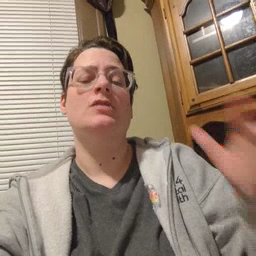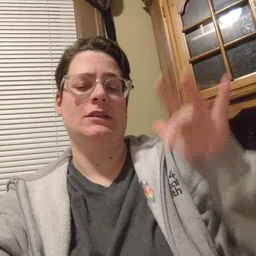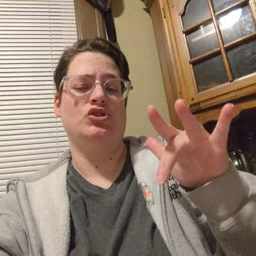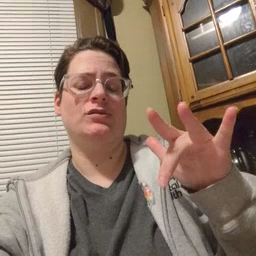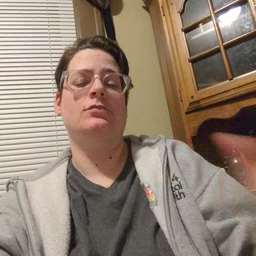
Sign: touch